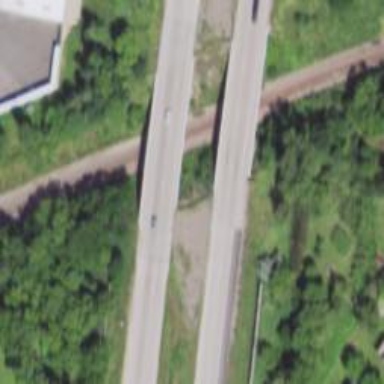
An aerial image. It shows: Motorway bridge.